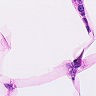
Metastatic tissue present: no